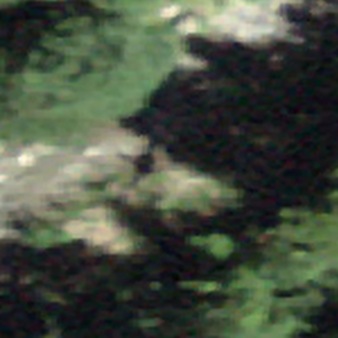
Label: other